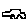
Label: car